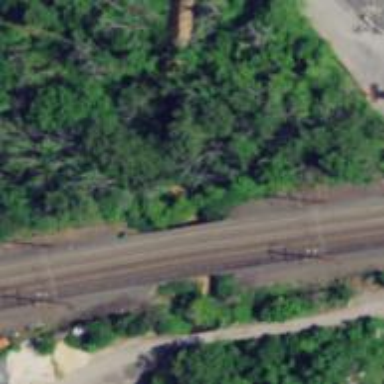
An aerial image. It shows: Bridge with electrified railway tracks featuring contact line.